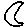
Label: moon